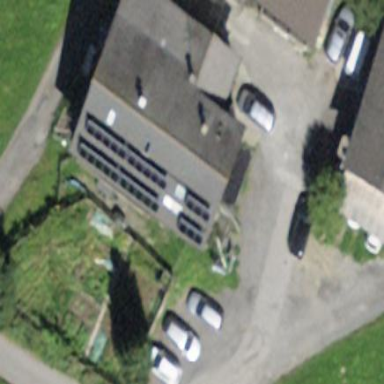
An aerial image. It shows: Building with tile roof.